Question: '''
class helloworld
{
constructor(public message: string){}
}
var hello = new helloworld('hello vishal');
Console.log(hello.message);
'''
I am getting this error at Console.log statement
you can see the error clearly in the image i posted below

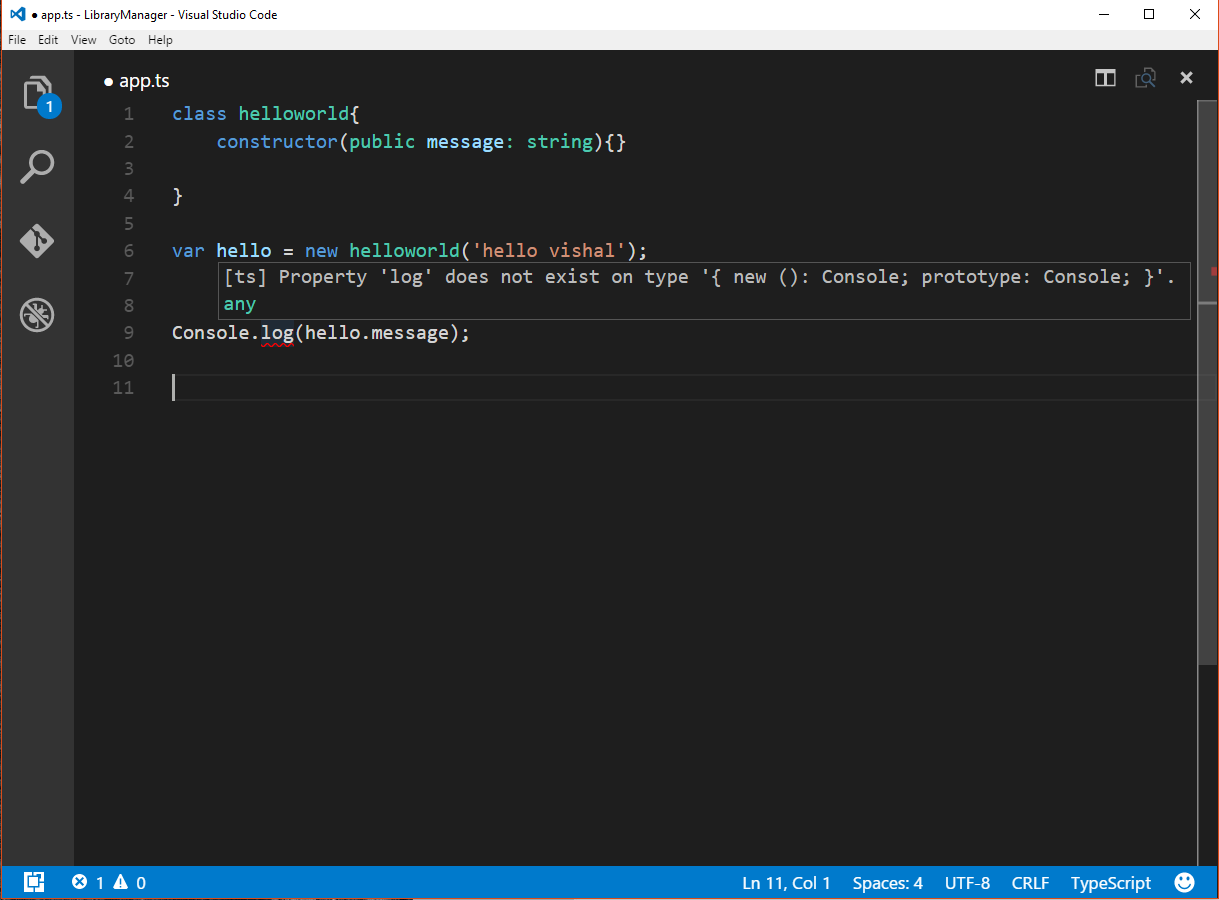
Answer: You have typo in your script. <URL>. Enter:
'''
console.log(hello.message);
'''
Instead 'Console.log(hello.message);'